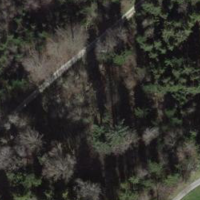
EUNIS habitat code: 41
Species observed at this site:
Petasites albus